Aerial crown-view tile of a tropical tree (Barro Colorado Island, Panama), acquired 20250124:
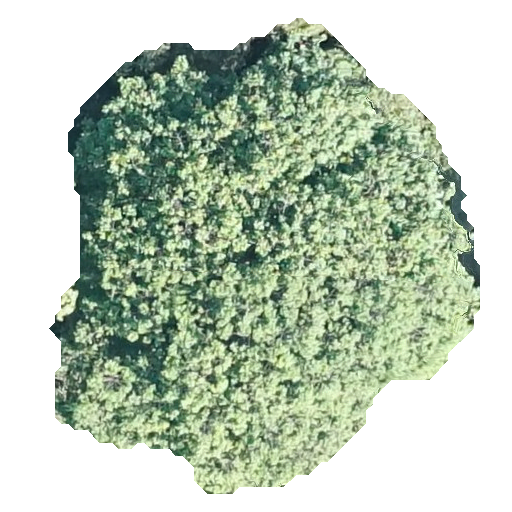
Species: Spondias radlkoferi
GBIF accepted scientific name: Spondias radlkoferi
Crown area: 218.921 m²